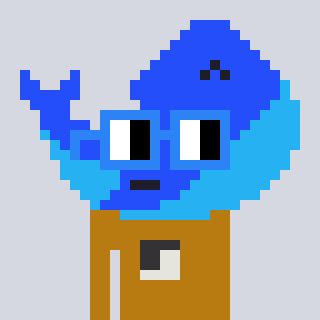
a pixel art character with square blue glasses, a whale-shaped head and a gold-colored body on a cool background